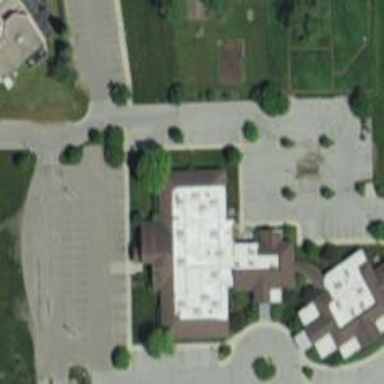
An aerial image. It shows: Clinic building offering healthcare services.